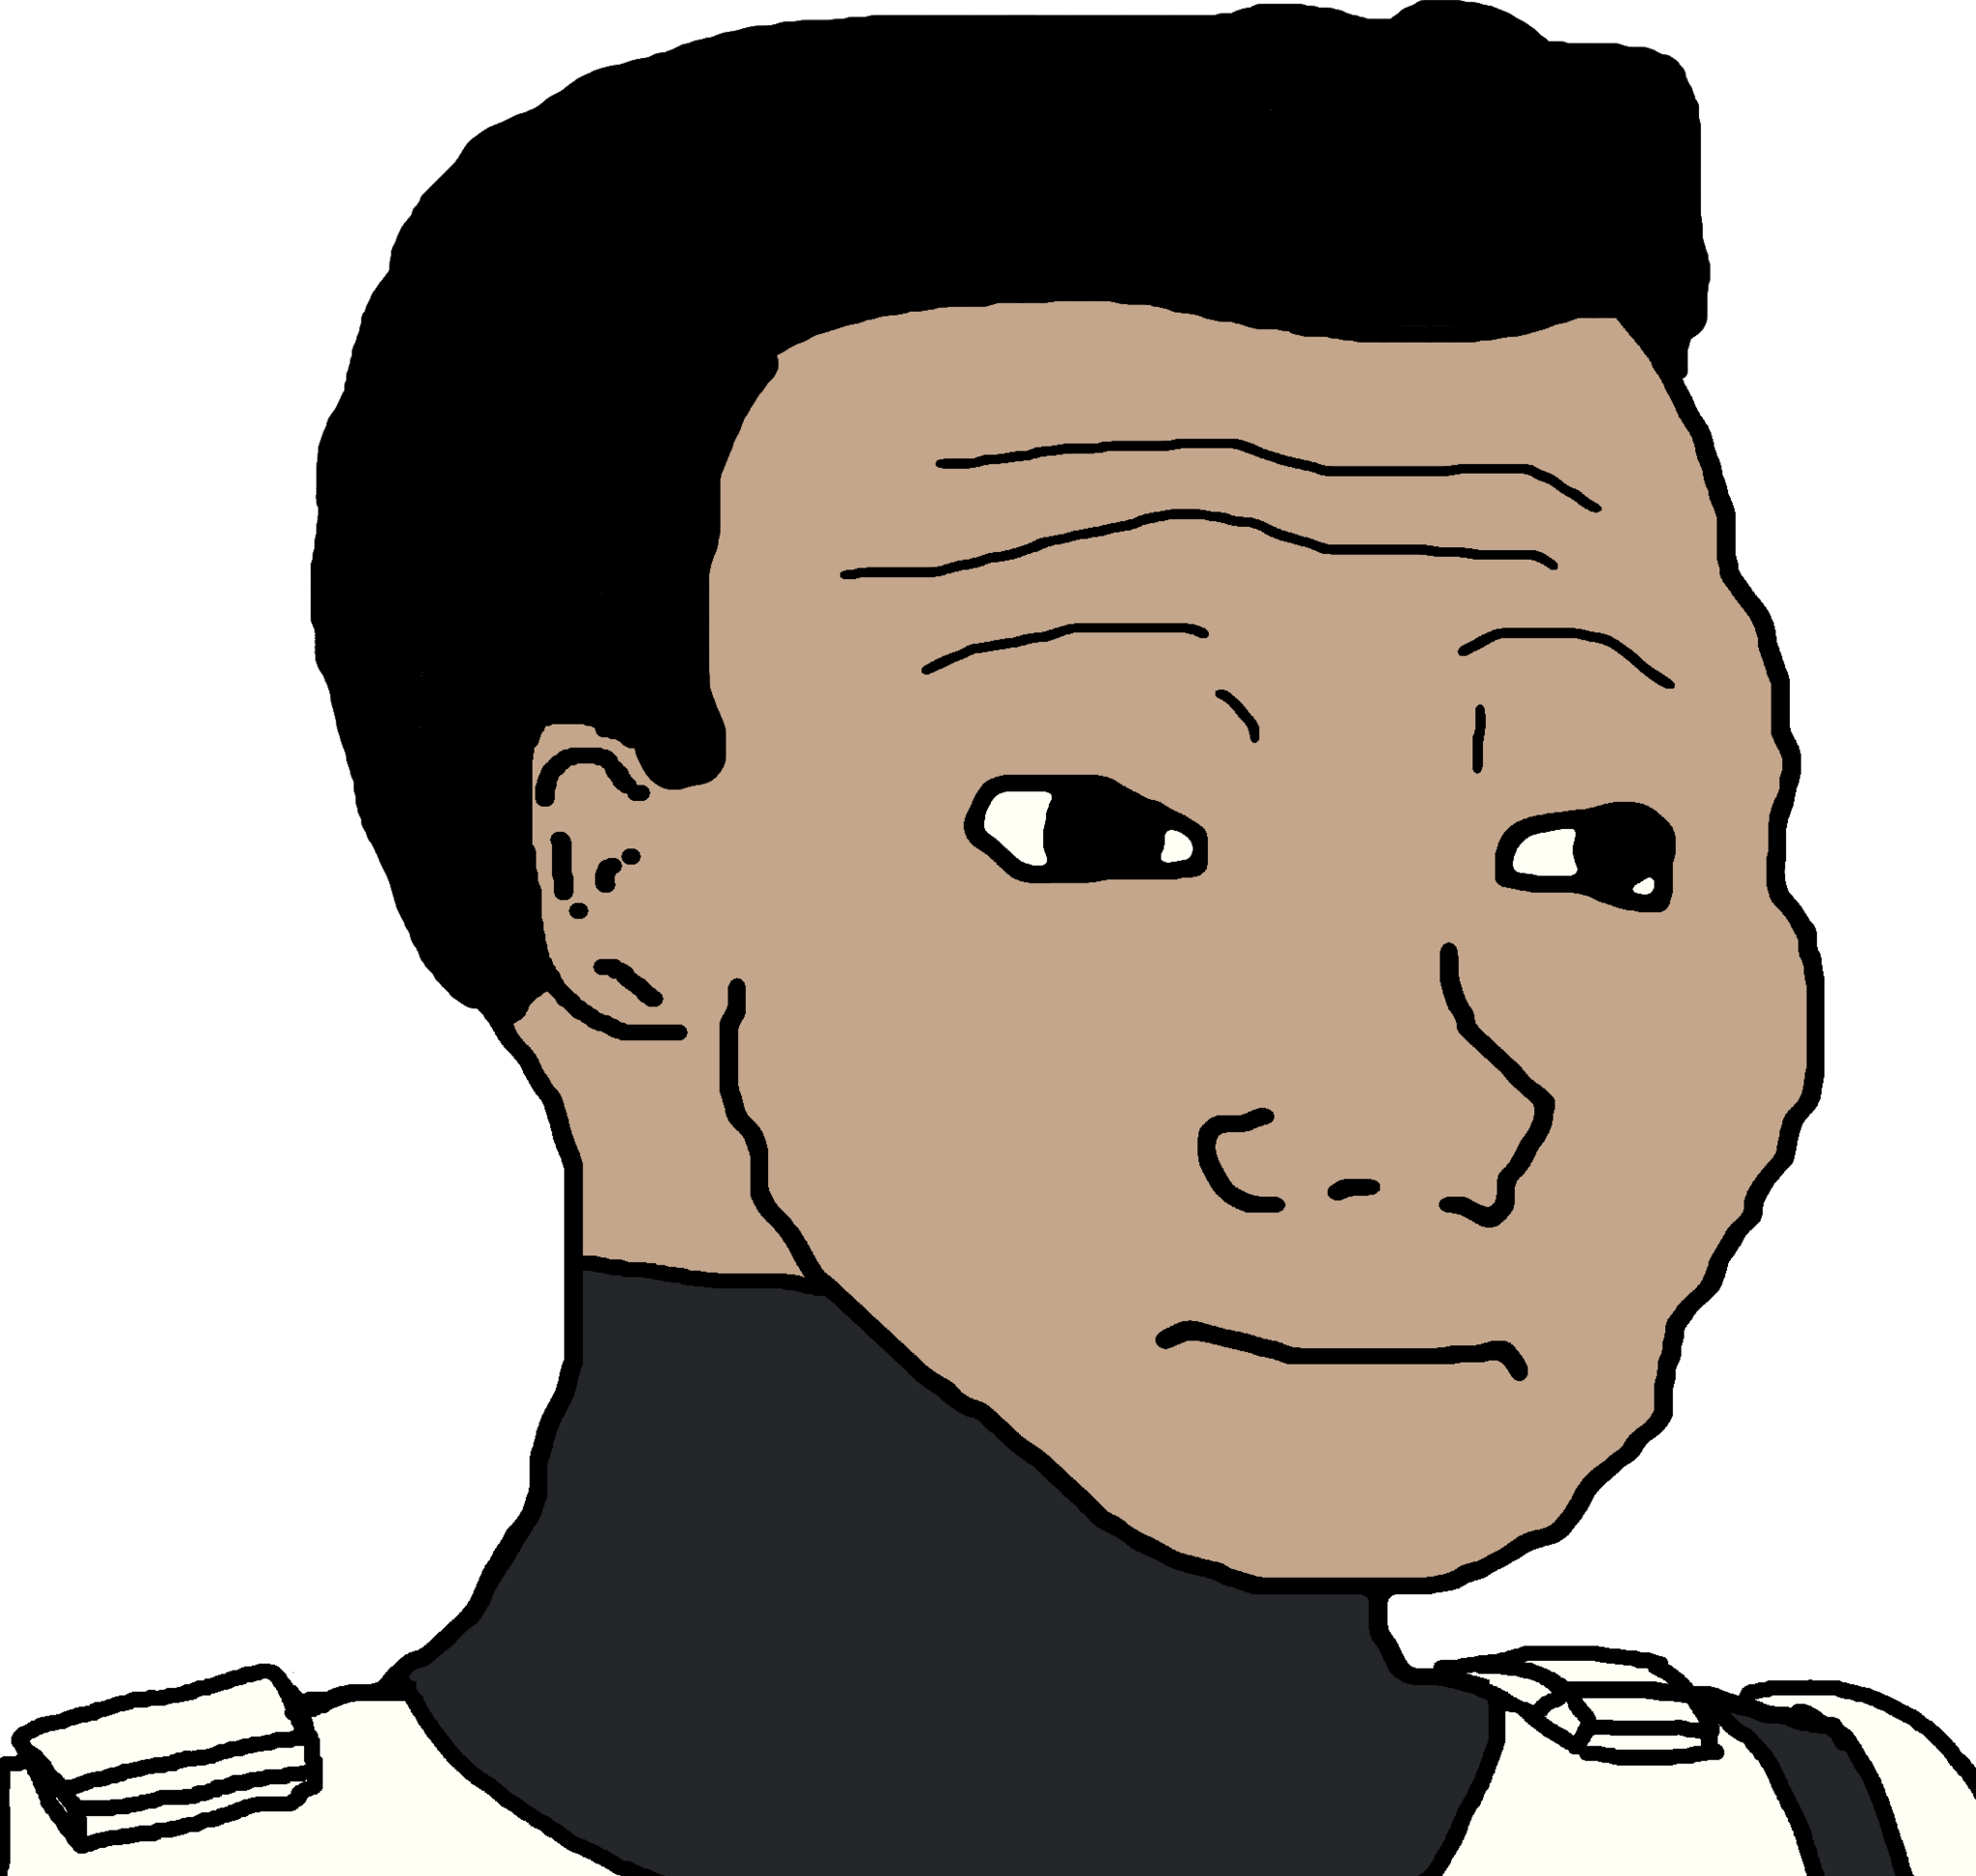
Label: 5_Blackjak